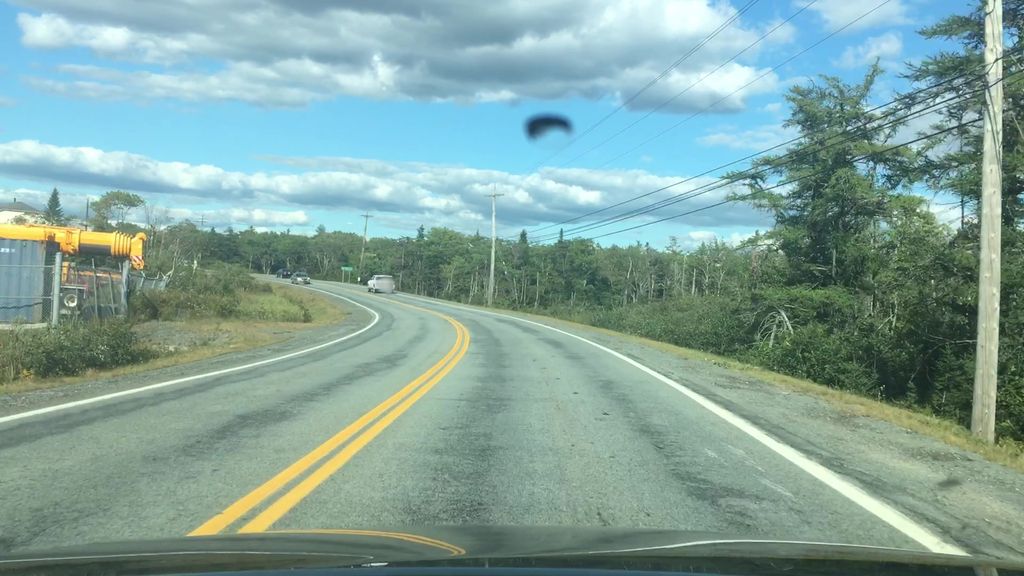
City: halifax